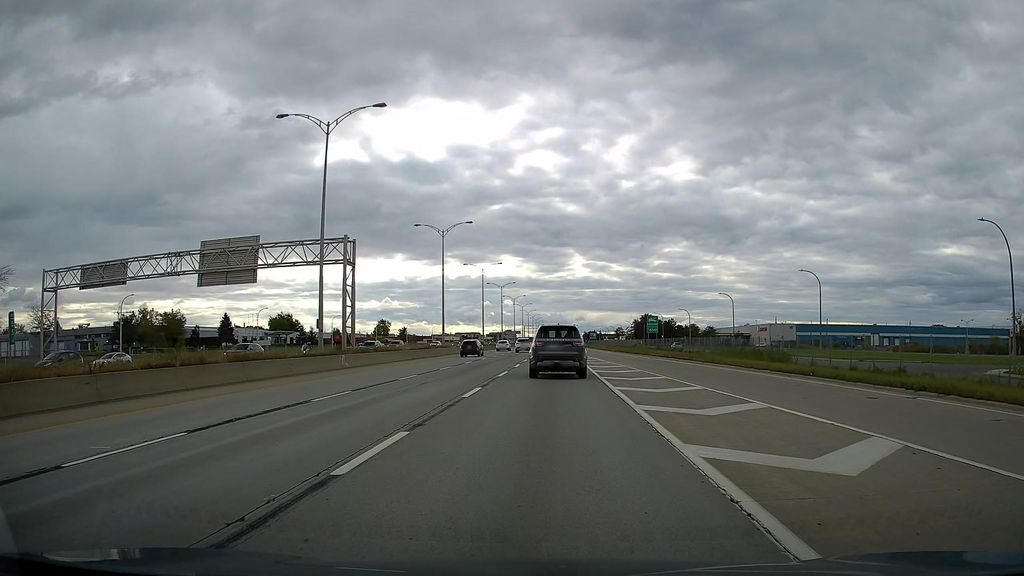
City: montreal